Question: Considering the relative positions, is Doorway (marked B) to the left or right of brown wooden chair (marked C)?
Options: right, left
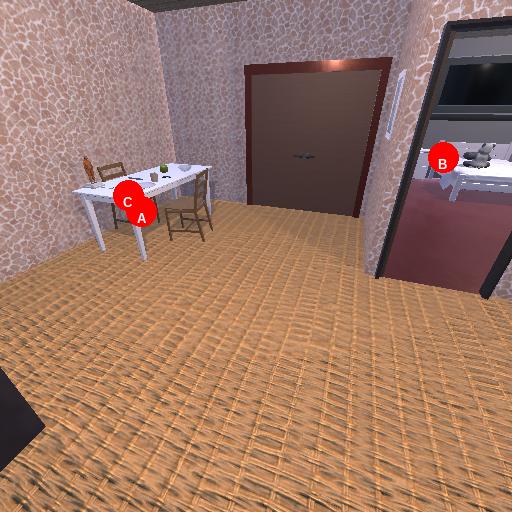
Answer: right